Question: I'm working with a 'ViewPager' and I have two fragments. The first fragment is showing a CameraPreview. I want to include another layout above this Fragment but I only can add this layout to the activity (It shows the layout above two fragments and not only in the first fragment).
This is what I have. But the Button and the TextView are also showing in the another fragment of the parent Activity.

I'm using this code to add the overlay layout (R.layout.control)
'''
public void onCreate(Bundle savedInstanceState) {
super.onCreate(savedInstanceState);
autoFocusHandler = new Handler();
mCamera = getCameraInstance();
/* Instance barcode scanner */
scanner = new ImageScanner();
scanner.setConfig(0, Config.X_DENSITY, 3);
scanner.setConfig(0, Config.Y_DENSITY, 3);
mPreview = new CameraPreview(getActivity(), mCamera, previewCb, autoFocusCB);
dialogProduct = new Dialog(getActivity(), R.style.DialogSlideAnim);
dialogProduct.setContentView(R.layout.dialog_register);
}
@Override
public View onCreateView(LayoutInflater inflater, ViewGroup container, Bundle savedInstanceState) {
// TODO Auto-generated method stub
ViewGroup rootView = (ViewGroup) inflater.inflate(R.layout.fragment_scan, container, false);
FrameLayout preview = (FrameLayout) rootView.findViewById(R.id.cameraPreviewFrame);
preview.addView(mPreview);
scanText = (TextView) rootView.findViewById(R.id.scanText);
scanButton = (Button) rootView.findViewById(R.id.ScanButton);
scanButton.setOnClickListener(new OnClickListener() {
public void onClick(View v) {
if (barcodeScanned) {
barcodeScanned = false;
scanText.setText("Scanning...");
mCamera.setPreviewCallback(previewCb);
mCamera.startPreview();
previewing = true;
mCamera.autoFocus(autoFocusCB);
}
}
});
//Add overlay layout
View headerView = View.inflate(getActivity(), R.layout.control, null);
LayoutParams layoutParamsControl = new LayoutParams(LayoutParams.MATCH_PARENT, LayoutParams.MATCH_PARENT);
getActivity().addContentView(headerView,layoutParamsControl);
return rootView;
}
'''
This is the fragment's layout
'''
<?xml version="1.0" encoding="utf-8"?>
<LinearLayout xmlns:android="http://schemas.android.com/apk/res/android"
android:layout_width="match_parent"
android:layout_height="match_parent"
android:orientation="vertical" >
<TextView
android:id="@+id/totalText"
android:layout_width="match_parent"
android:layout_height="wrap_content"
android:gravity="center"
android:text="@string/total_text"
android:textSize="30sp" >
</TextView>
<FrameLayout
android:id="@+id/cameraPreviewFrame"
android:layout_width="match_parent"
android:layout_height="0dp"
android:layout_weight="1" >
</FrameLayout>
<TextView
android:id="@+id/scanText"
android:layout_width="match_parent"
android:layout_height="wrap_content"
android:text="@string/escaneando" >
</TextView>
<Button
android:id="@+id/ScanButton"
android:layout_width="wrap_content"
android:layout_height="wrap_content"
android:layout_gravity="center"
android:text="@string/btn_scan" />
</LinearLayout>
'''
Questions
1. I have tried using the method addView() after add the mPreview (CameraPreview) but I got an error because I don't remove the previous view. ?Is there a method like addContentView (which don't remove the previous view) in the Fragment Class?
2. ?Do you have any other suggestion to solve this problem?
I'd really appreciate your help
Thank you
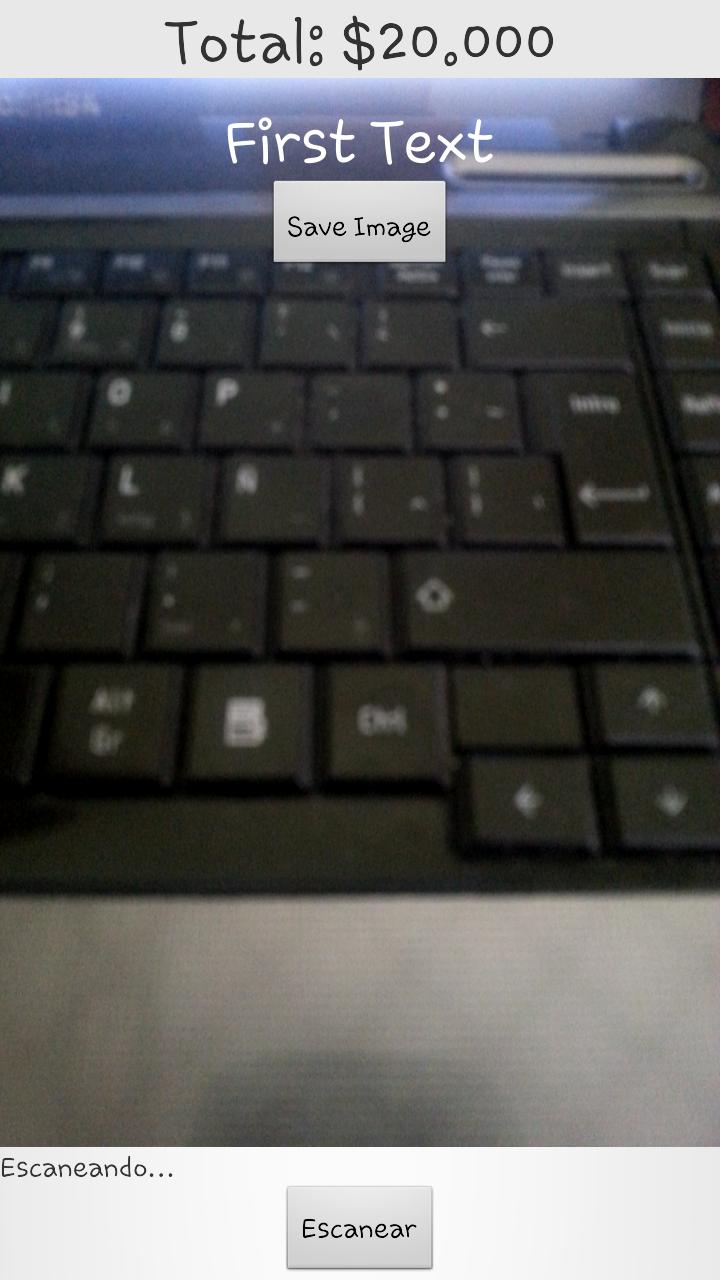
Answer: I solved my problem with a modification of <URL>. Then I just add another overlay view after the CameraPreview tag.Now I'm not using the 'addContentView' method because I can get this view using findViewById from the parent layout. I hope this help somebody.
i) Fragment Layout
'''
<?xml version="1.0" encoding="utf-8"?>
<LinearLayout xmlns:android="http://schemas.android.com/apk/res/android"
android:layout_width="match_parent"
android:layout_height="match_parent"
android:orientation="vertical" >
<FrameLayout
android:id="@+id/cameraPreviewFrame"
android:layout_width="match_parent"
android:layout_height="0dp"
android:layout_weight="1" >
<com.easyshopping.activities.CameraPreview
android:id="@+id/cameraSurfaceView"
android:layout_width="match_parent"
android:layout_height="match_parent" >
</com.easyshopping.activities.CameraPreview>
<Button
android:id="@+id/btnTestSurface"
android:layout_width="wrap_content"
android:layout_height="wrap_content"
android:layout_gravity="center"
android:paddingTop="10dp"
android:text="@string/test_button" />
</FrameLayout>
<TextView
android:id="@+id/scanText"
android:layout_width="match_parent"
android:layout_height="wrap_content"
android:text="@string/escaneando" >
</TextView>
<Button
android:id="@+id/ScanButton"
android:layout_width="wrap_content"
android:layout_height="wrap_content"
android:layout_gravity="center"
android:text="@string/btn_scan" />
</LinearLayout>
'''
ii) OnCreateView() in the Fragment
'''
@Override
public View onCreateView(LayoutInflater inflater, ViewGroup container, Bundle savedInstanceState) {
// TODO Auto-generated method stub
ViewGroup rootView = (ViewGroup) inflater.inflate(R.layout.fragment_scan, container, false);
mPreview = (CameraPreview) rootView.findViewById(R.id.cameraSurfaceView);
// Install a SurfaceHolder.Callback so we get notified when the
// underlying surface is created and destroyed.
mHolder = mPreview.getHolder();
mHolder.addCallback(this);
// deprecated setting, but required on Android versions prior to 3.0
mHolder.setType(SurfaceHolder.SURFACE_TYPE_PUSH_BUFFERS);
// FrameLayout preview = (FrameLayout)
// rootView.findViewById(R.id.cameraPreviewFrame);
// preview.addView(mPreview);
scanText = (TextView) rootView.findViewById(R.id.scanText);
scanButton = (Button) rootView.findViewById(R.id.ScanButton);
scanButton.setOnClickListener(new OnClickListener() {
public void onClick(View v) {
if (barcodeScanned) {
barcodeScanned = false;
scanText.setText("Scanning...");
mCamera.setPreviewCallback(previewCb);
mCamera.startPreview();
previewing = true;
mCamera.autoFocus(autoFocusCB);
}
}
});
return rootView;
}
'''